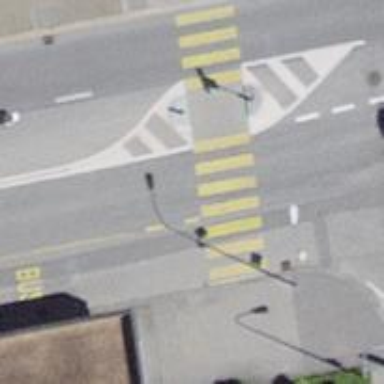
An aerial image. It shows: Uncontrolled road crossing with pedestrian island.